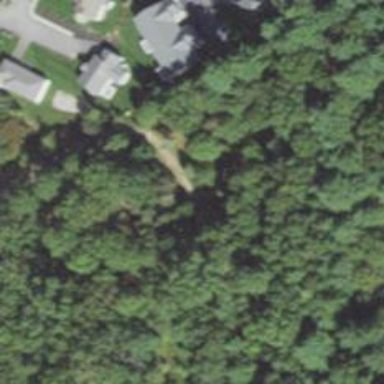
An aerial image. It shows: Residential driveway used as service road.